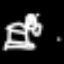
Label: frog